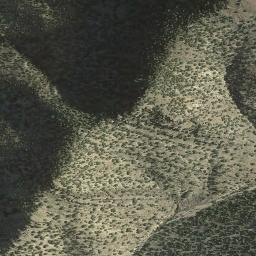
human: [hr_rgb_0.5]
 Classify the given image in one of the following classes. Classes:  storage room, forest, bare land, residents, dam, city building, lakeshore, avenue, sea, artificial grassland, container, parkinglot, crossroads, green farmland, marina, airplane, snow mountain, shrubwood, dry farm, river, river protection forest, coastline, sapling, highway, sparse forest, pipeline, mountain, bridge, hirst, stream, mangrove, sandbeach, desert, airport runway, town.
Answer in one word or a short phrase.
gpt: mountain